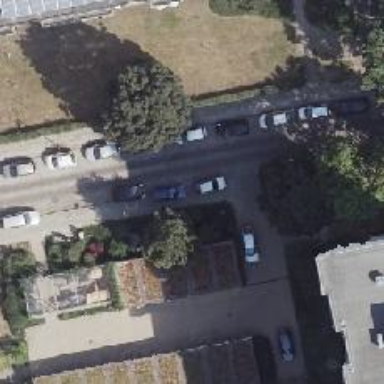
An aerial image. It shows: There is parking obstacle present.